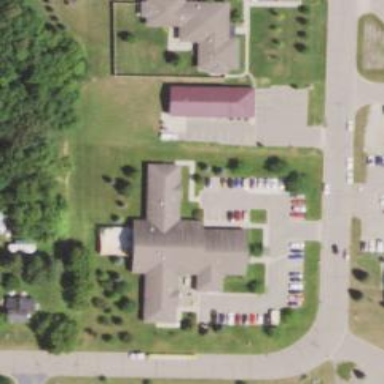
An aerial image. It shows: Healthcare facility identified as hospital.